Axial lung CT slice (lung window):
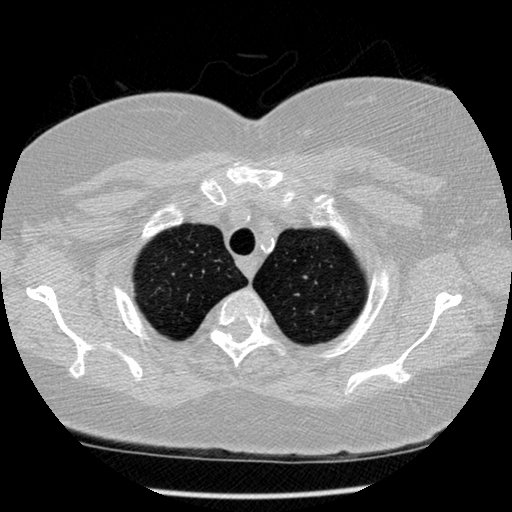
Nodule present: no